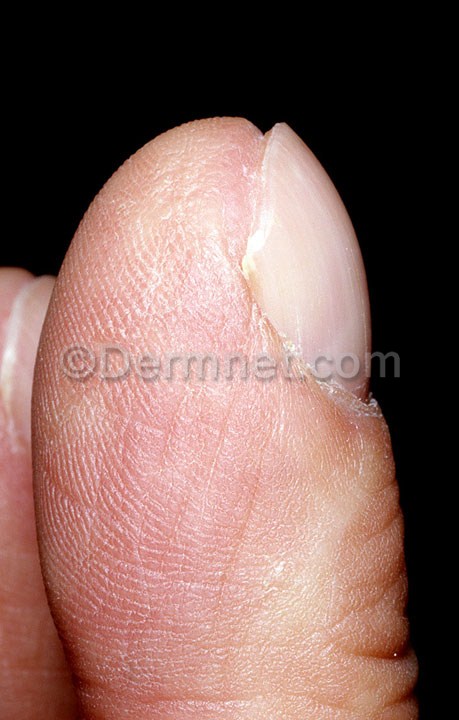
Disease: Nail Fungus and other Nail Disease